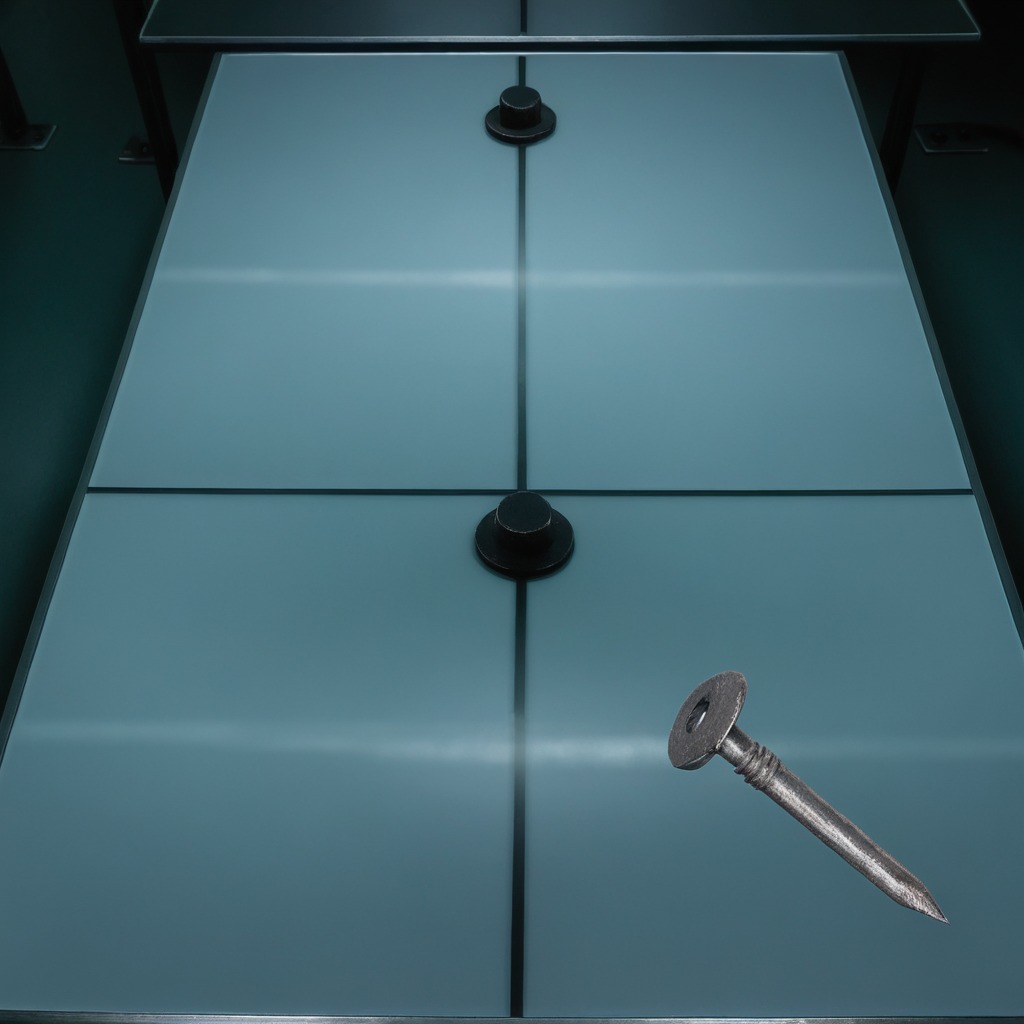
A nail is lying on a clean empty table in a railway signal maintenance room lit by harsh overhead fluorescents.